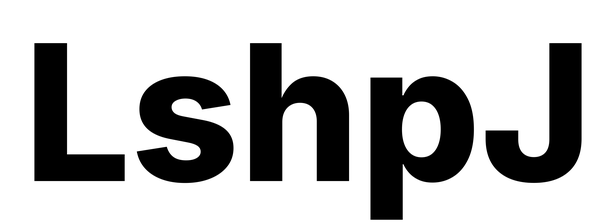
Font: Inter_ExtraBold